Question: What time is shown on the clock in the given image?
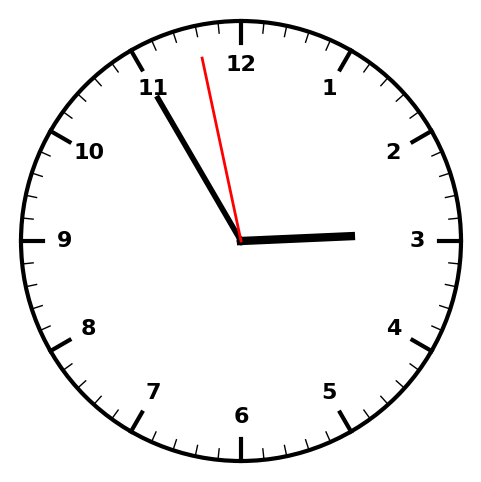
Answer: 02:54:58